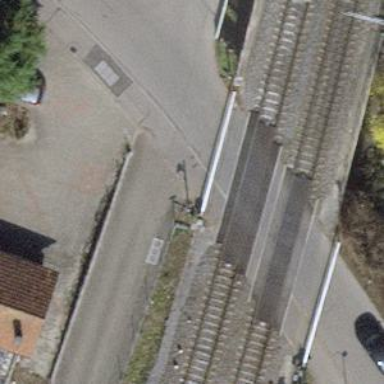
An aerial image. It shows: Level crossing at the railway with full barrier.